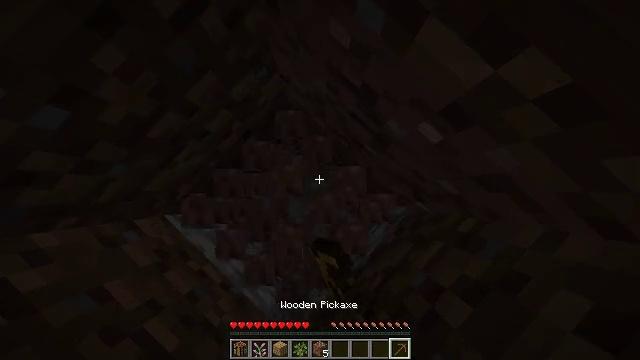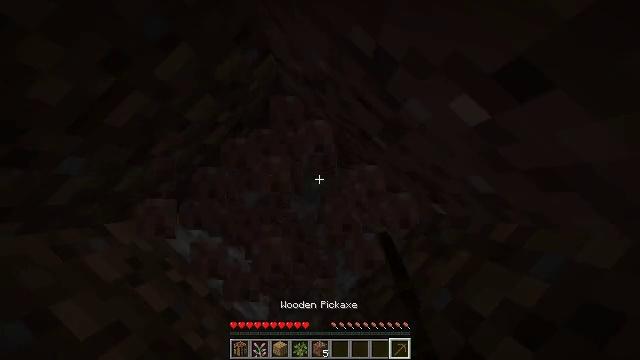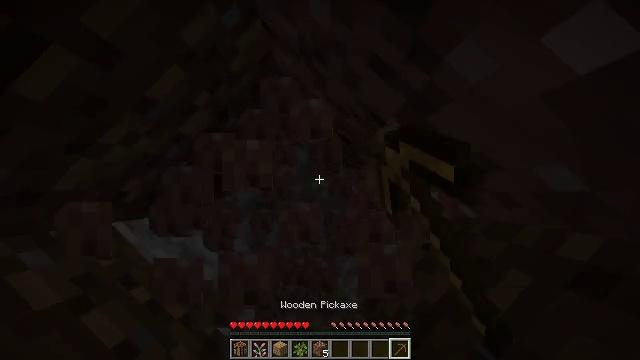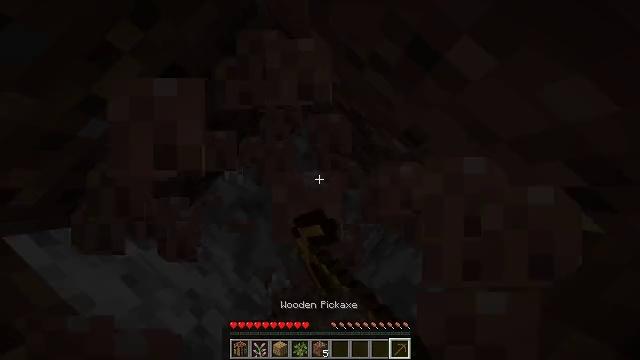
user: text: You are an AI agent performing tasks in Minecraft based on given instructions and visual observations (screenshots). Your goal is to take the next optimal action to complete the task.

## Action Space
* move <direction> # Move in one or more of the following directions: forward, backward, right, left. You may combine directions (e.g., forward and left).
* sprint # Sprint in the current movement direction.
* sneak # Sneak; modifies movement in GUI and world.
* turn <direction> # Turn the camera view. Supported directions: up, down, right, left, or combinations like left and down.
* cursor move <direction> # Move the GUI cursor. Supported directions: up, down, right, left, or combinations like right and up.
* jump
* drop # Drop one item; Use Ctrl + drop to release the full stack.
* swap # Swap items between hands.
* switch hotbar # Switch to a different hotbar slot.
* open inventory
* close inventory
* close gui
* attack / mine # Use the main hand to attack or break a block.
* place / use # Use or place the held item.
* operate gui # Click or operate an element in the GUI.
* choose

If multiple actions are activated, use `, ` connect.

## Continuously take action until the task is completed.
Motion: motion action
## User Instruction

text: Attack the ground to harvest granite.
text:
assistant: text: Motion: attack / mine
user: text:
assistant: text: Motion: attack / mine
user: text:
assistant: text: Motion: attack / mine
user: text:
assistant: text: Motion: attack / mine